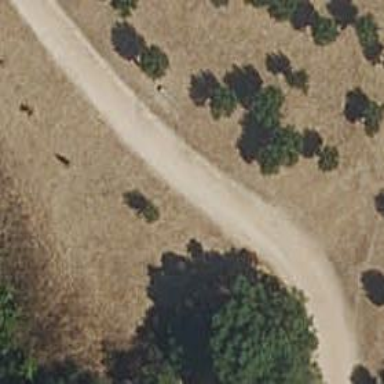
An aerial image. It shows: Dirt footway.